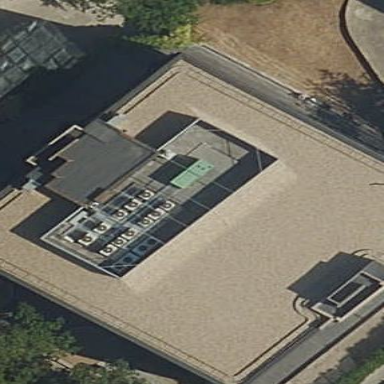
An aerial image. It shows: Office building.